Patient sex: F
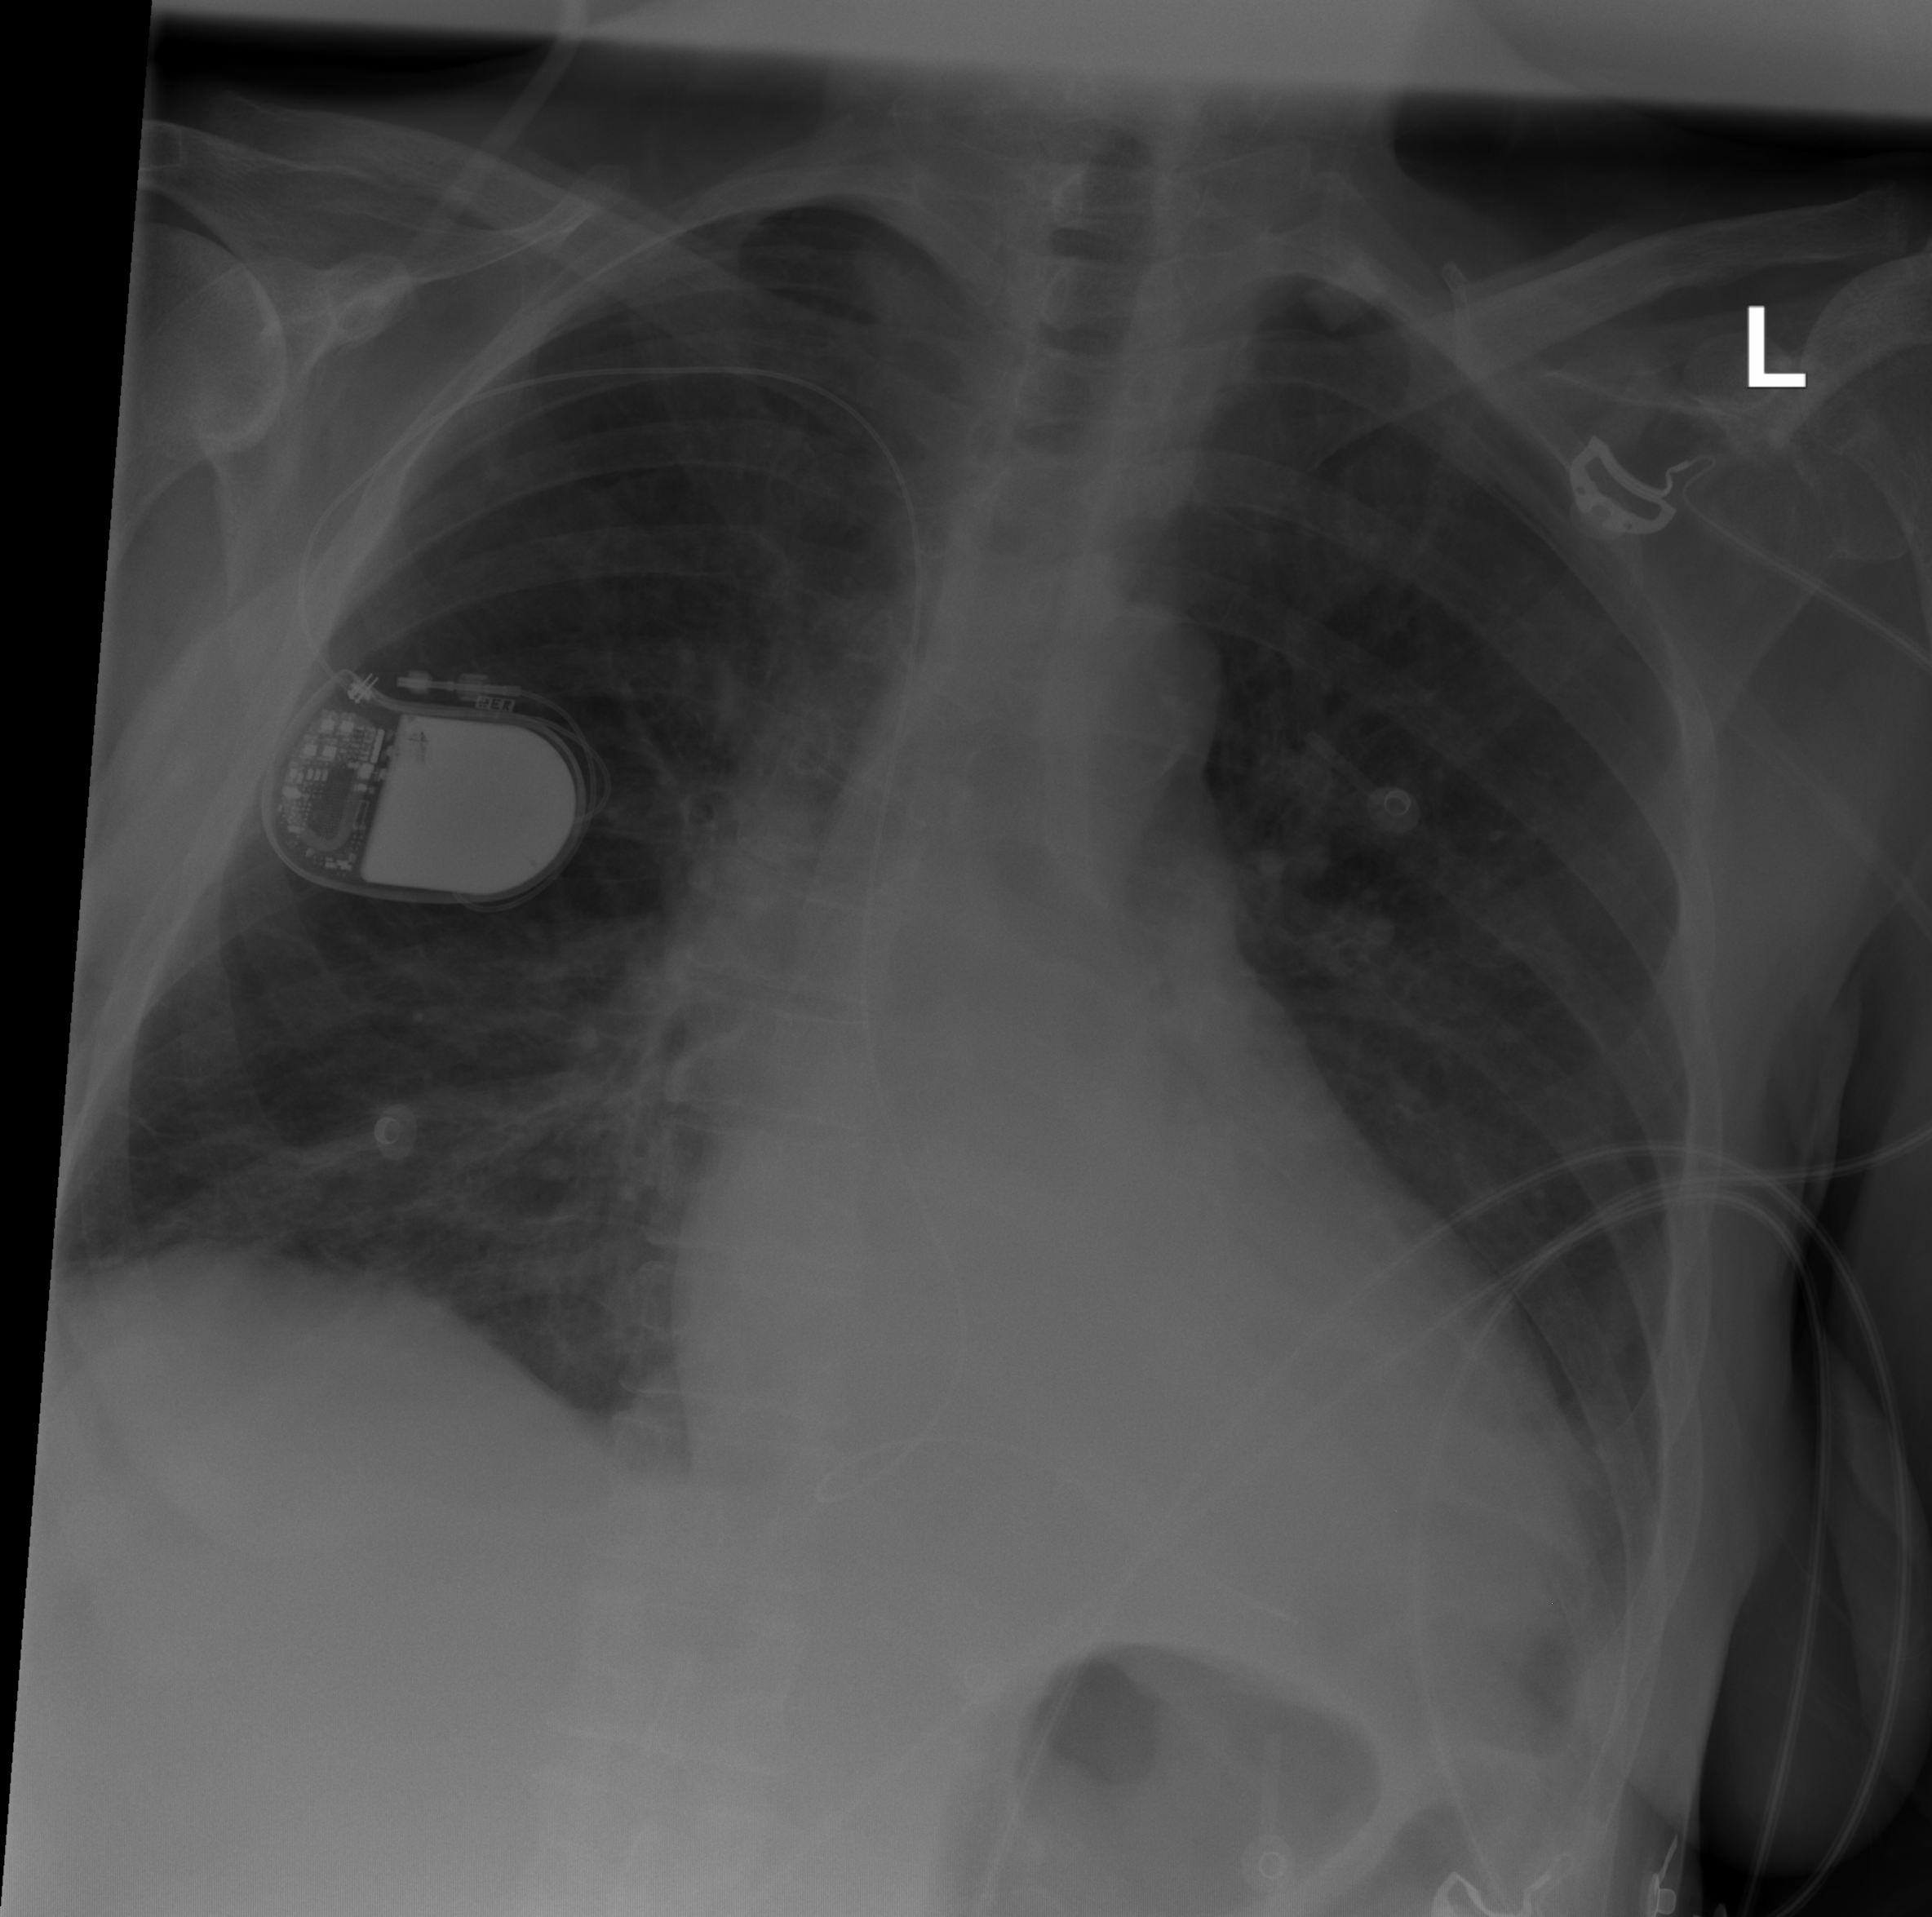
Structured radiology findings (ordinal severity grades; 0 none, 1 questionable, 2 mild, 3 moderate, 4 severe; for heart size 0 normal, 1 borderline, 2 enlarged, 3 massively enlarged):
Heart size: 2
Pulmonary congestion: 2
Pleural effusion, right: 2
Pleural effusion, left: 2
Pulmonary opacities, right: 2
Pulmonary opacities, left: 0
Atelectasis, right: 3
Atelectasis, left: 2